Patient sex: M
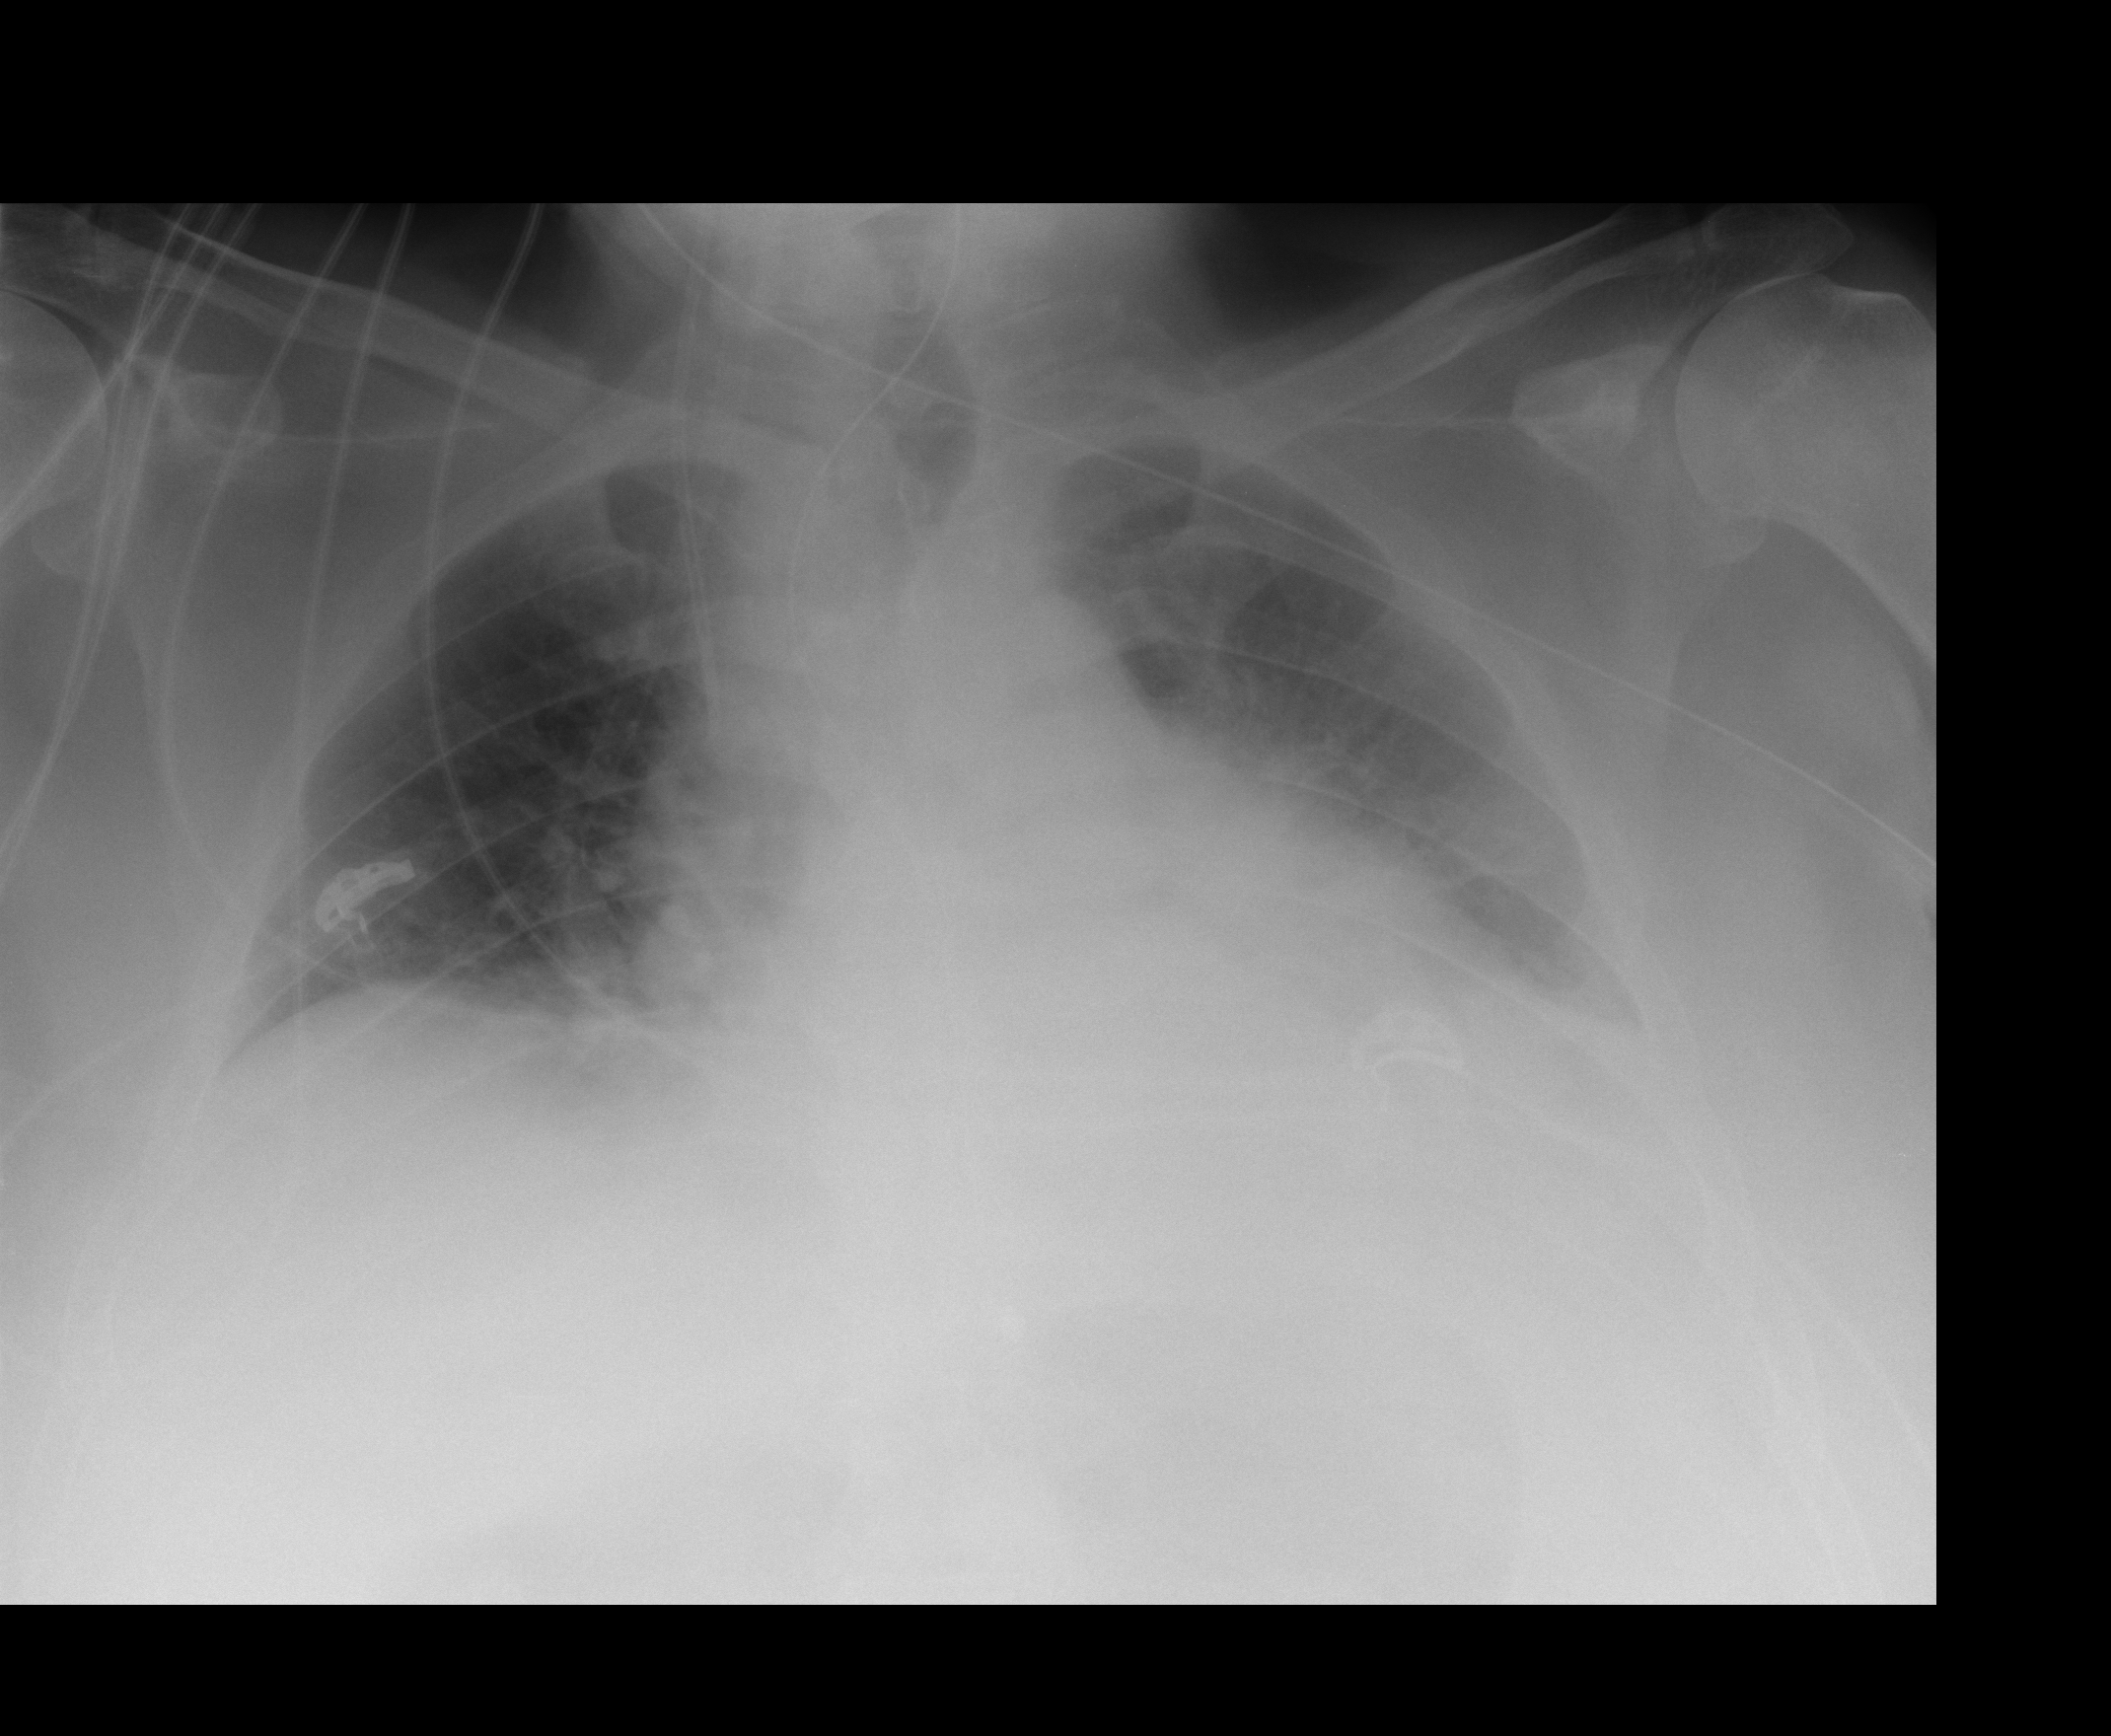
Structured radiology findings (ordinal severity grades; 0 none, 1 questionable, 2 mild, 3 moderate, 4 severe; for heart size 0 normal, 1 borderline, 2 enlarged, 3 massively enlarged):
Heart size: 1
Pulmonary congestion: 2
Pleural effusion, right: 0
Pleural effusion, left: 2
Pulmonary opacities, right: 1
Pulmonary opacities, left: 2
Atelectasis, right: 1
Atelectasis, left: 2